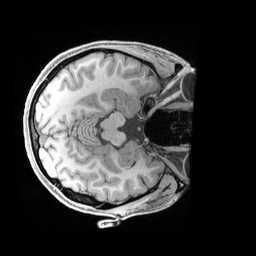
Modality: T1w
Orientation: axial
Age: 28
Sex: female
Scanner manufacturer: siemens
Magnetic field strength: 3 T
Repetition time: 2.4 s
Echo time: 0.00241 s